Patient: sex F, age 64
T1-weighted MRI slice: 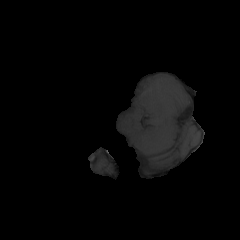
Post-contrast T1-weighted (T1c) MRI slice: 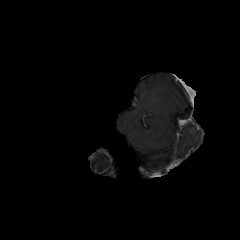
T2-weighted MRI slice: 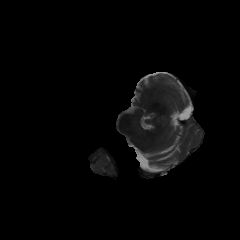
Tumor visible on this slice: no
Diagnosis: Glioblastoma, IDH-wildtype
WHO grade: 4